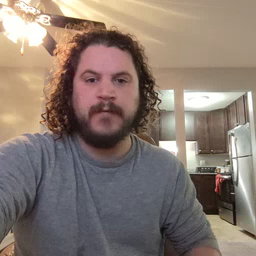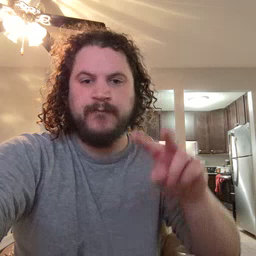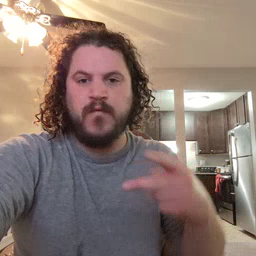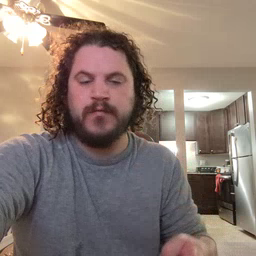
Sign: fall